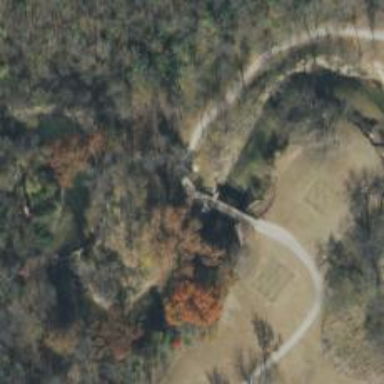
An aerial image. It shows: Bridge over path used as golf cartpath.